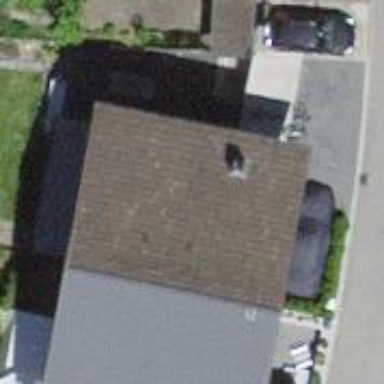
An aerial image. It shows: Residential building.